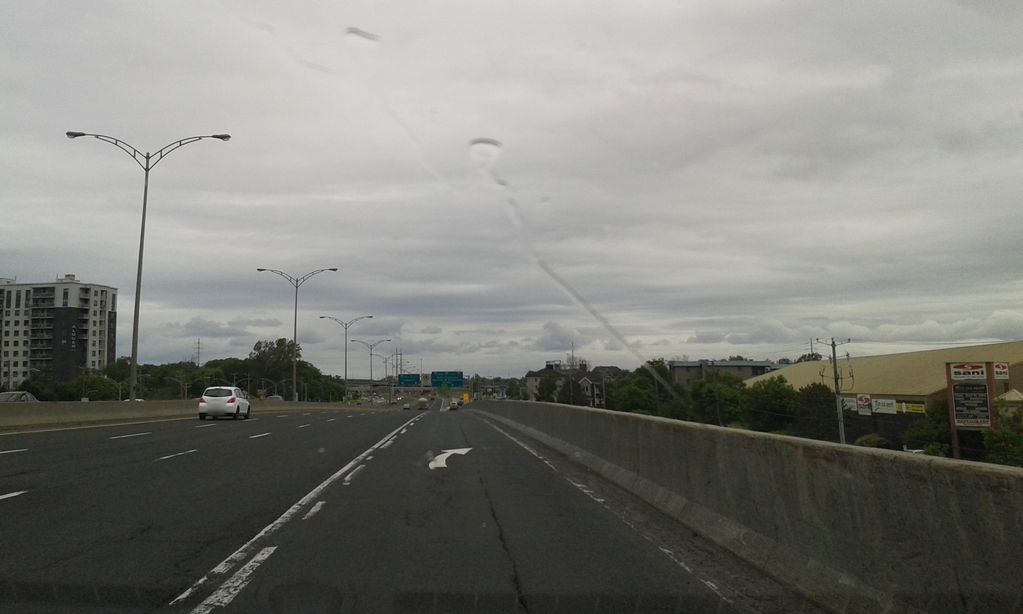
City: montreal